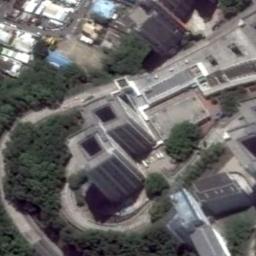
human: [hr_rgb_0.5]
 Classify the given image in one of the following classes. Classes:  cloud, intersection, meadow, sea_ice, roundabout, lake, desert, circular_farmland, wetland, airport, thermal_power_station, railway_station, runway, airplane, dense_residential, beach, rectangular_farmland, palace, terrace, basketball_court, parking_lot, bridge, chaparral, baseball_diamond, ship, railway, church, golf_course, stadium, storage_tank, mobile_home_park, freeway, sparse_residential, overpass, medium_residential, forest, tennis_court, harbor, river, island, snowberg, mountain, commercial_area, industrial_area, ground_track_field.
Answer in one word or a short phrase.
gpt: commercial_area